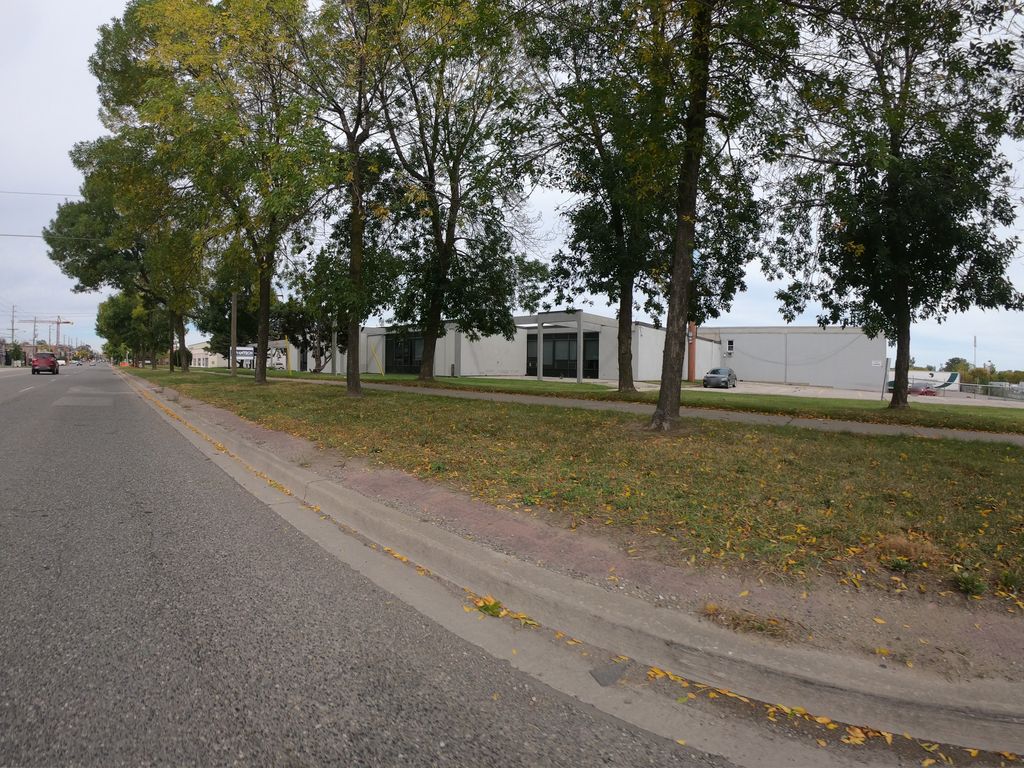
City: toronto